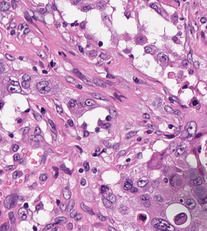
Tumor epithelial tissue: yes
Tumor-associated stroma tissue: yes
Normal tissue: no